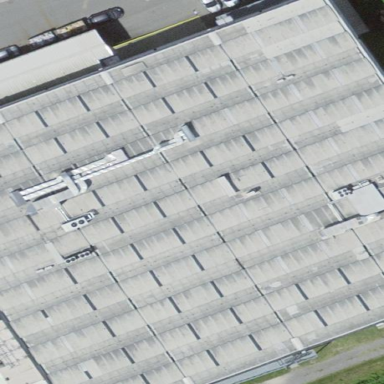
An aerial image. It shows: Industrial building.